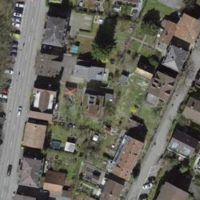
EUNIS habitat code: 54
Species observed at this site:
Sedum album